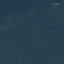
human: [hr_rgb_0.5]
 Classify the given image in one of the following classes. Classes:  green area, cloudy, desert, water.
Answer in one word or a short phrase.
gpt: green area